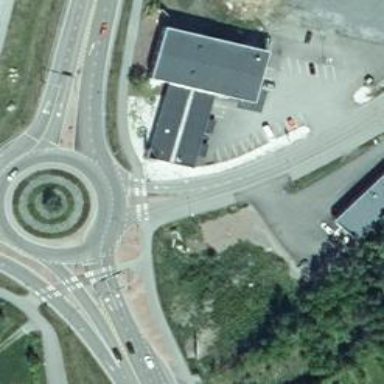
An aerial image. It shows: Marked road crossing with pedestrian island.